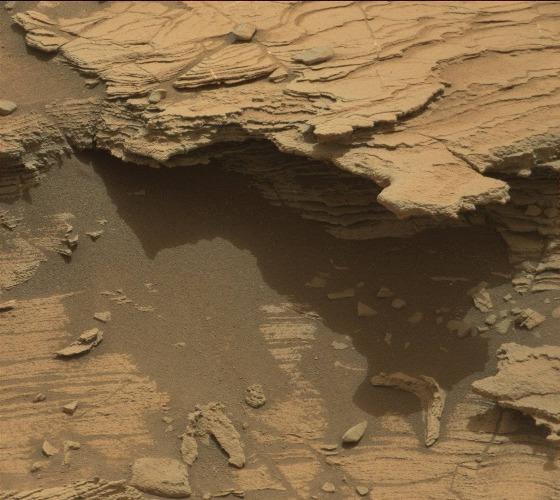
Terrain classes present: Bedrock, Gravel / Sand / Soil, Rock, Shadow